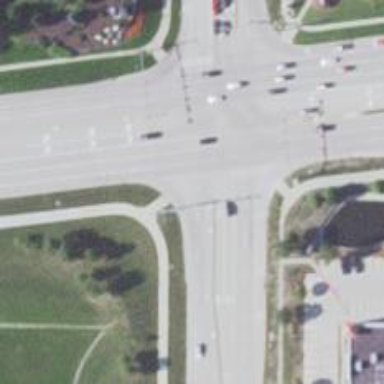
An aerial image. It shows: Crossing on the cycleway.